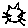
Label: cat